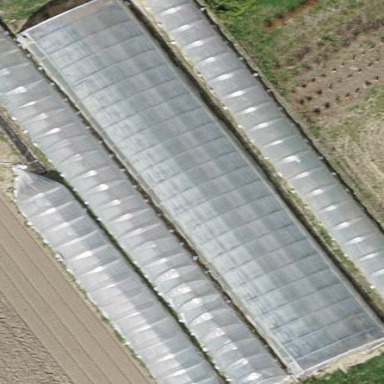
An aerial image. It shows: Greenhouse used for horticulture.